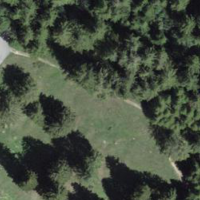
EUNIS habitat code: 43
Species observed at this site:
Astrantia major